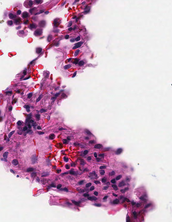
Tumor epithelial tissue: yes
Tumor-associated stroma tissue: yes
Normal tissue: no